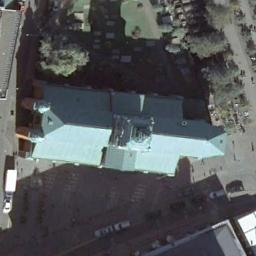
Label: church